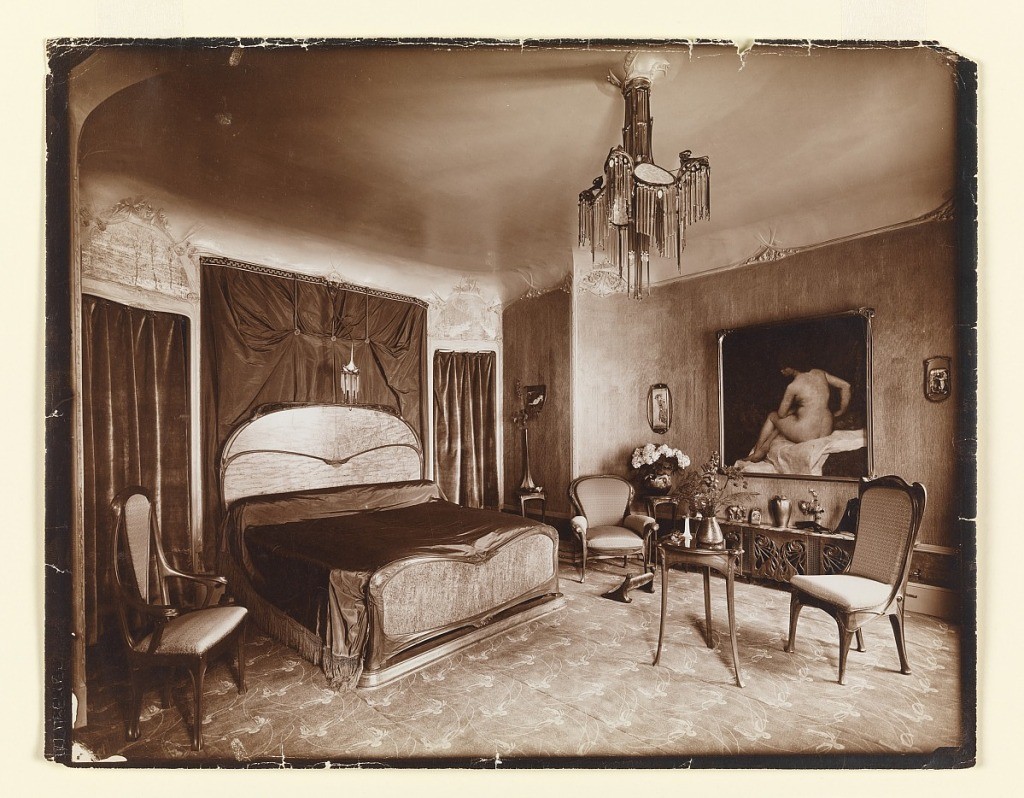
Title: Mme Guimard's Bedroom, Hôtel Guimard, 122 rue Mozart, Paris XVI
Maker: Hector Guimard, French, 1867–1942
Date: ca. 1909
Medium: Sepia or carbon print on white wove paper, lined on brown wove paper
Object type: Photograph
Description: Photograph of Madame Guimard's bedroom in Hector Guimard's house at 22 rue Mozart. Image depicts bed at left, two chairs on right, and image of female nude behind chairs.